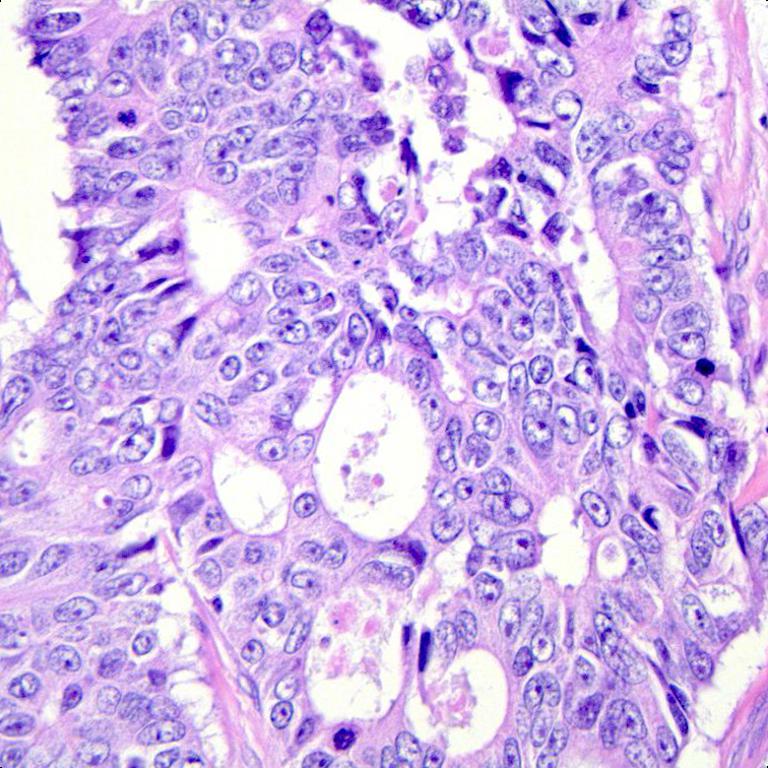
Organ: colon
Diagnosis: adenocarcinomas